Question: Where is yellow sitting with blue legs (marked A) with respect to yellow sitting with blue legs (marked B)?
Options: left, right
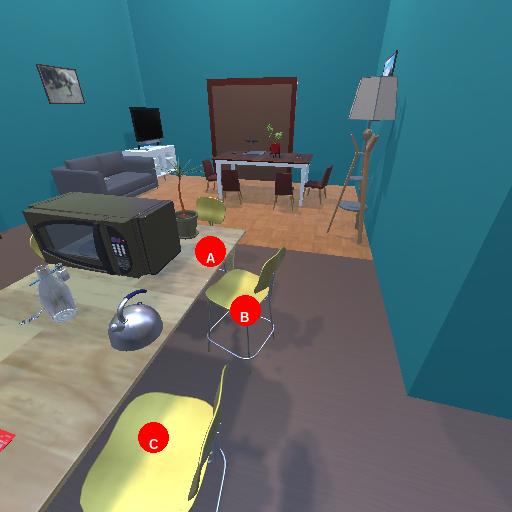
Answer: left